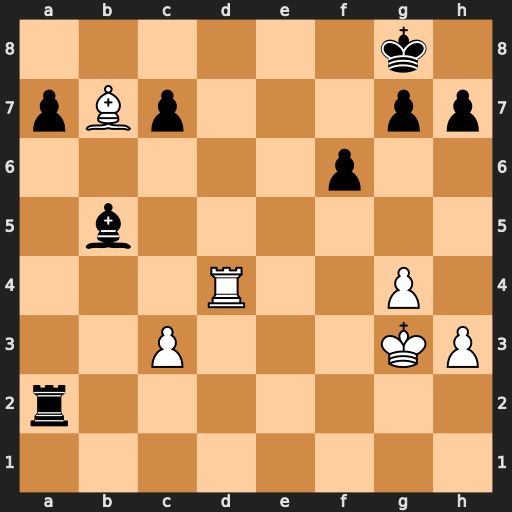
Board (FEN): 6k1/pBp3pp/5p2/1b6/3R2P1/2P3KP/r7/8
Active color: w
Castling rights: -
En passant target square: -
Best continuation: Bd5+ Kf8 Bxa2